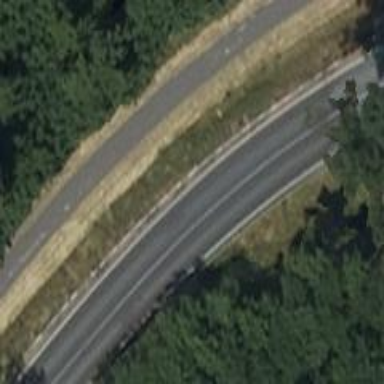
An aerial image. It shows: Primary road with asphalt surface.